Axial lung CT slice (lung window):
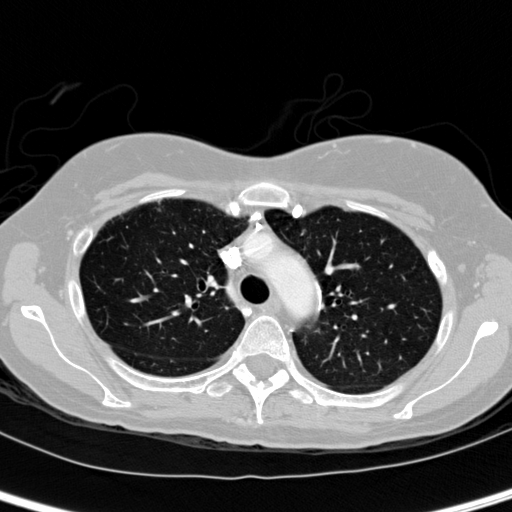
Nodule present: no